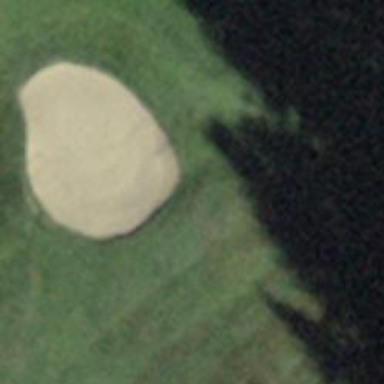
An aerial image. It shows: Golf bunker filled with sandy terrain.